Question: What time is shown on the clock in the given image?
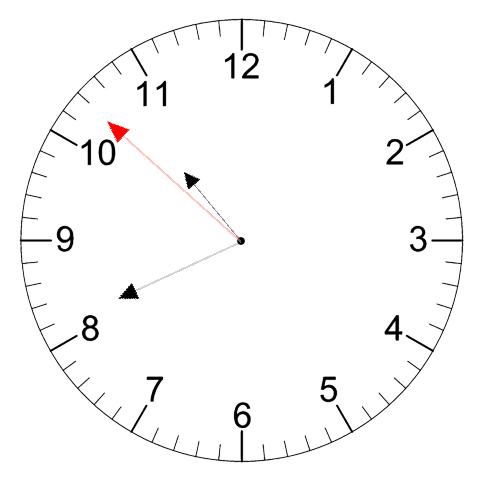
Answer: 10:40:52